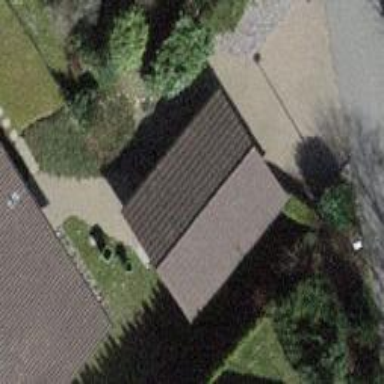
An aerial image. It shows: Garage.